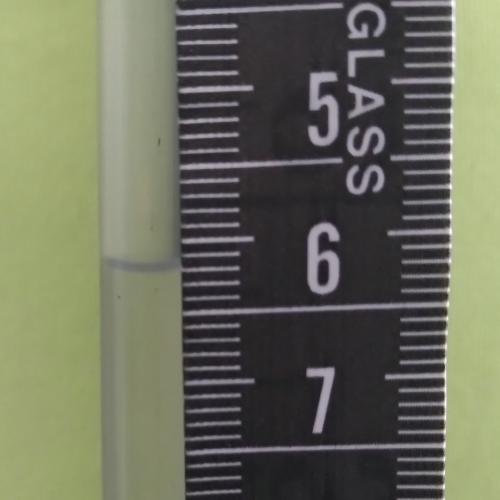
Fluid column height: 6.2 cm